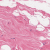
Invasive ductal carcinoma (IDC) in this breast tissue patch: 0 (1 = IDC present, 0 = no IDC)